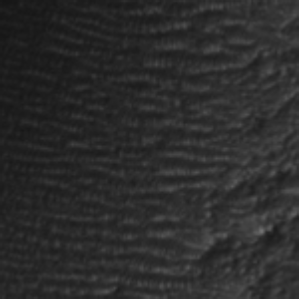
Label: frost